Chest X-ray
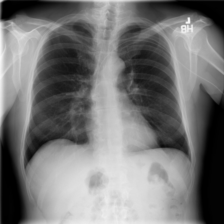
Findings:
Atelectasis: negative
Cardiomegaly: negative
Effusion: negative
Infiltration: negative
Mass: negative
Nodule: negative
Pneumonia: negative
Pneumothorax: negative
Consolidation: negative
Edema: negative
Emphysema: negative
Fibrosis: negative
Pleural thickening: negative
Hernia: negative